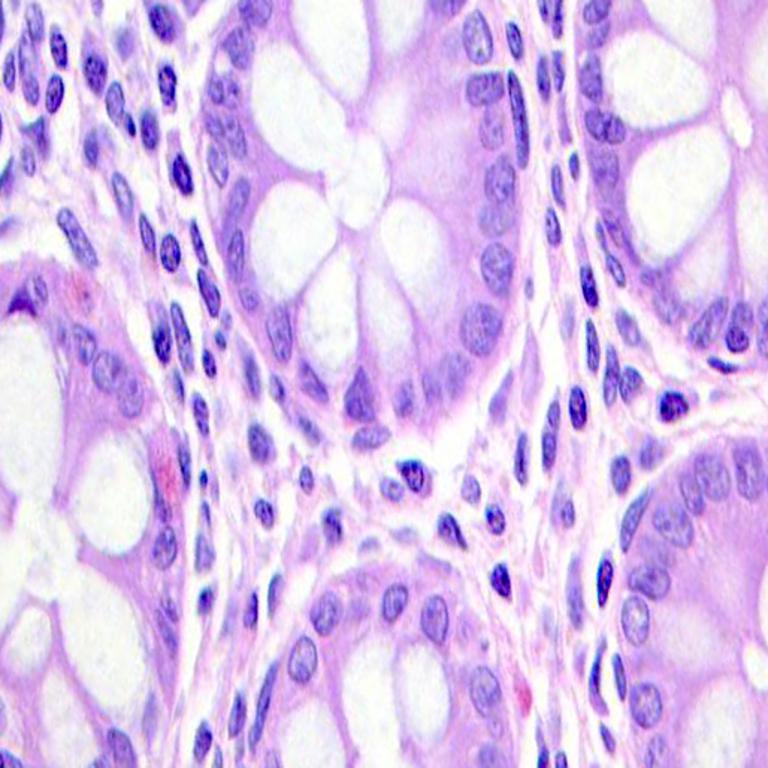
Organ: colon
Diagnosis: benign